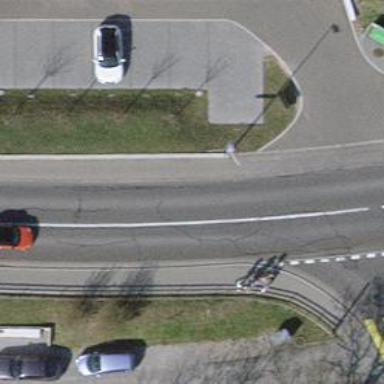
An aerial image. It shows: Tertiary road with asphalt surface and sidewalks on both sides.